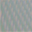
Piece: xx